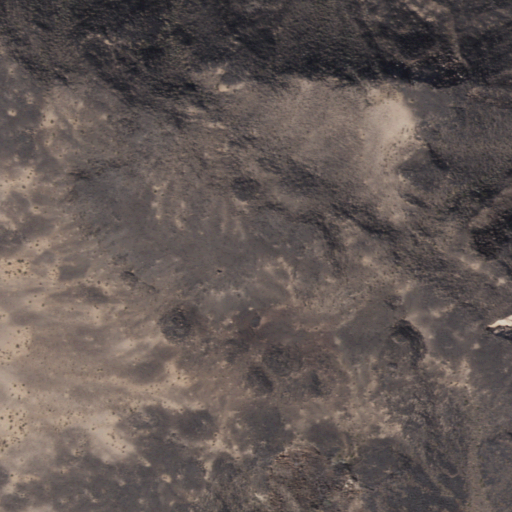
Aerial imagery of mountain in Arizona named Cinder Mountain containing shrub and barren land